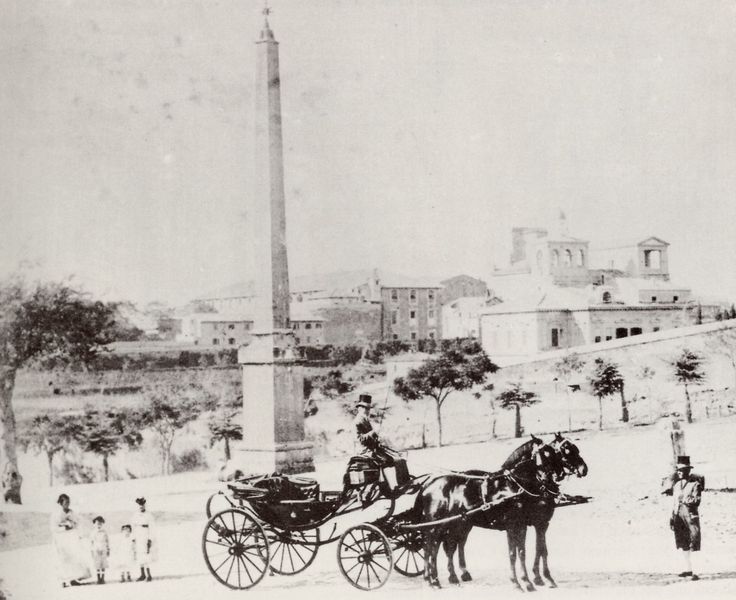
Titel: Piazza dell'Esquilino und Villa Massimo
Künstler: Italienischer Photograph
Standort: Rom
Institution: Sammlung Fürst Massimo
Schlagwörter: baum, himmel, mann, weiß, bäume, frauen, landschaft, menschen, stadt, frau, hell, hut, licht, männer, paris, schwarz, strasse, säule, gebäude, haus, zylinder, alt, blass, diener, spitze, herr, häuser, hügel, sonne, familie, anhöhe, kinder, pferd, pferde, räder, turm, italien, zwei, mauer, allee, droschke, kutsche, markt, platz, speichen, sepia, rad, häuse, tadt, foto, fotografie, photographie, orient, denkmal, schwarzweiss, kutscher, peitsche, trense, rom, photo, obelisk, griechenland, palmen, rappen, gespann, athen, ägypten, pferdewagen, zweispänner, kutschbock, landauer, kairo, zilynder, kutsch, zwei pferde, landschafts, mesnchen, holzräder, ufe, frasu